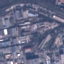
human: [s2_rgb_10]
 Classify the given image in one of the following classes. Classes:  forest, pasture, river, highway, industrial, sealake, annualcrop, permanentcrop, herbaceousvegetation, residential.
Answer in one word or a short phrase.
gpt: Industrial